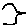
Label: bird